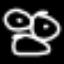
Label: frog